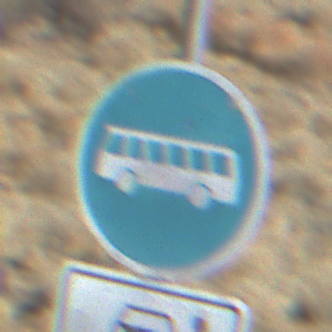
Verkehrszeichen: Busssonderstreifen
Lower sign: MehrspurigeFahrzeugeFrei11
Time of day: Midday
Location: Outdoor (Nature)
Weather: Clear
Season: NotSpecified
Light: Natural